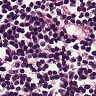
Metastatic tissue present: no